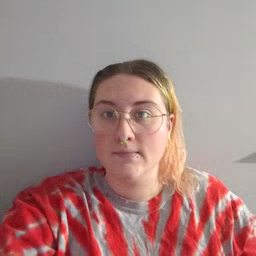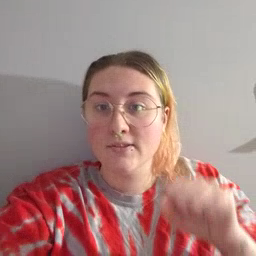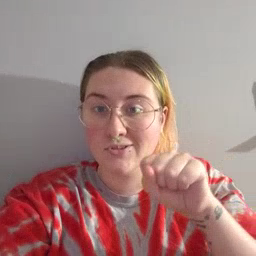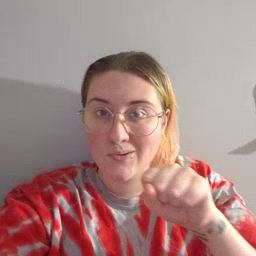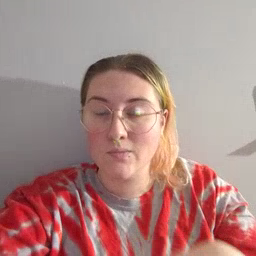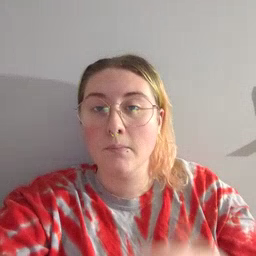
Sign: shoe